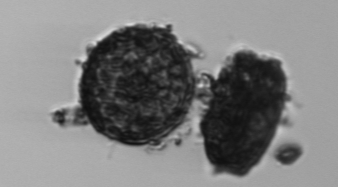
Label: Thalassiosira_TAG_external_detritus